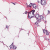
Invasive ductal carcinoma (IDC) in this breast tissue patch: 0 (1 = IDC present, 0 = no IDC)